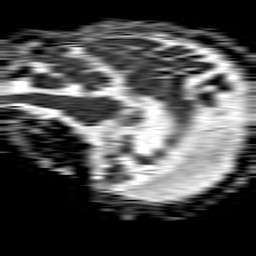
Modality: ADC
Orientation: sagittal
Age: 79
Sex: female
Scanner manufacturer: philips
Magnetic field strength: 1.5 T
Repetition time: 4.6 s
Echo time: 0.08631 s